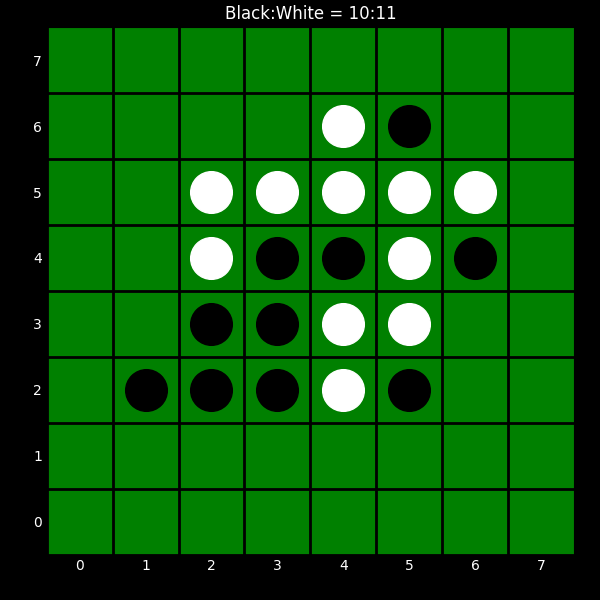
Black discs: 10
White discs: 11